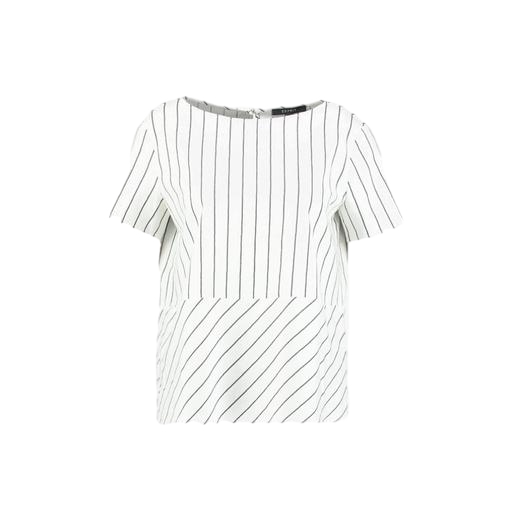
short-sleeve top only macy, white striped peplum tee, short-sleeved blouse, white background